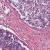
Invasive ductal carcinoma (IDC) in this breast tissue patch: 0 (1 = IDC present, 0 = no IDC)